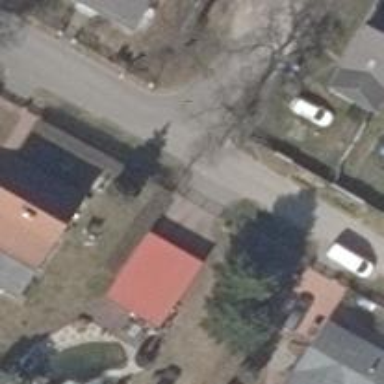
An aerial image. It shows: Asphalt road in residential area.